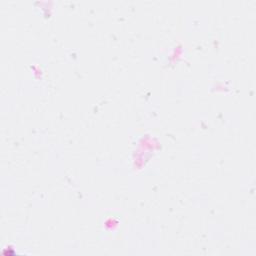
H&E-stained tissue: Breast